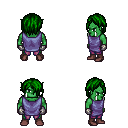
a pixel art fantasy rpg character, male body template, orc, green skin, chain tabard jacket, magenta pants, green bangs hairstyle, metal gloves, maroon shoes, four views (front, back, left, right), 2x2 character sprite sheet, small pixel art, hard edges, no anti-aliasing